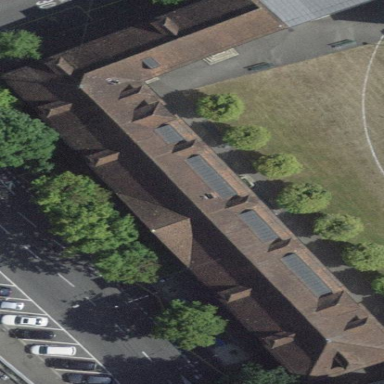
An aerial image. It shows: Public building with hipped roof.